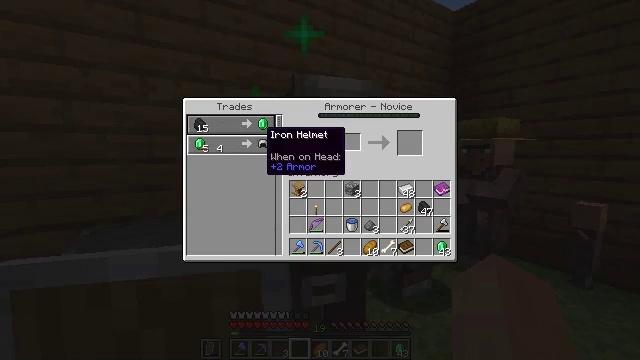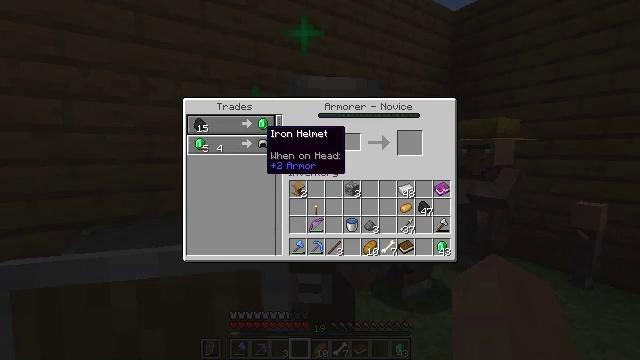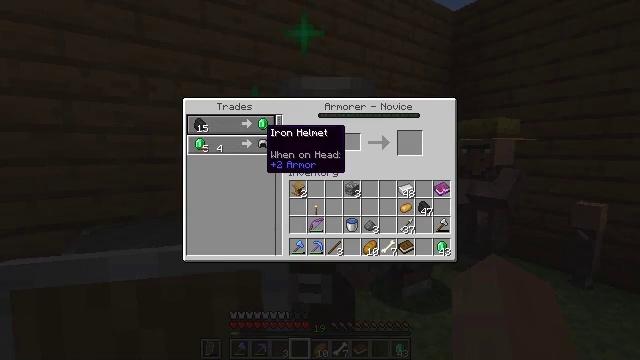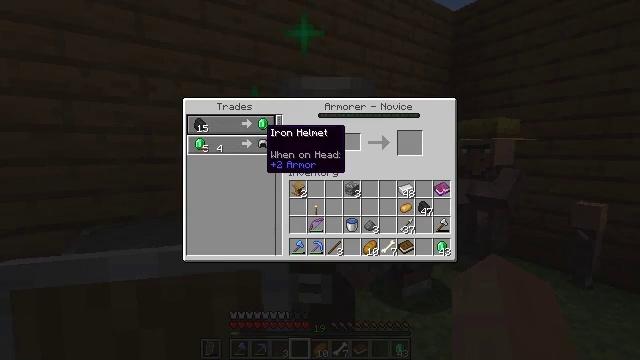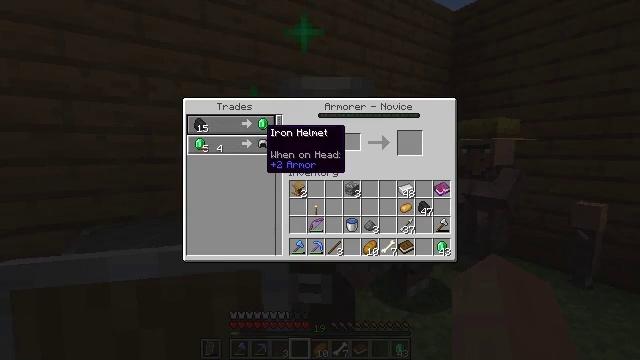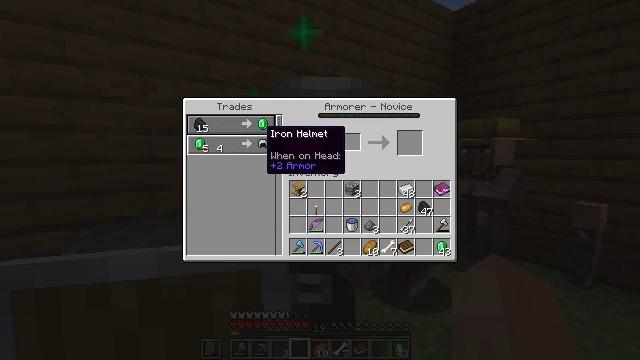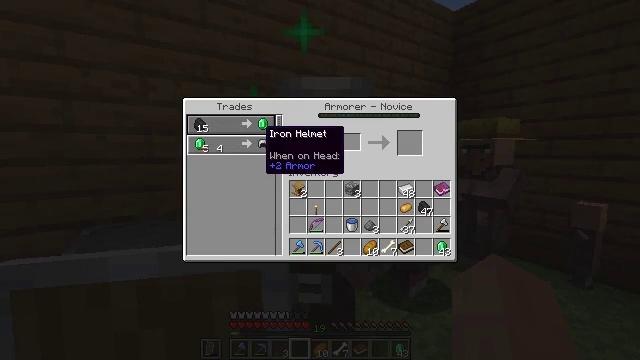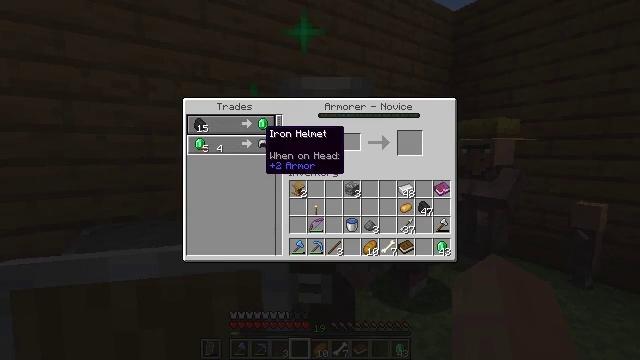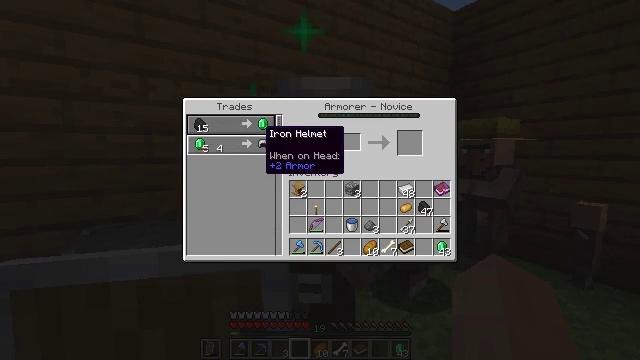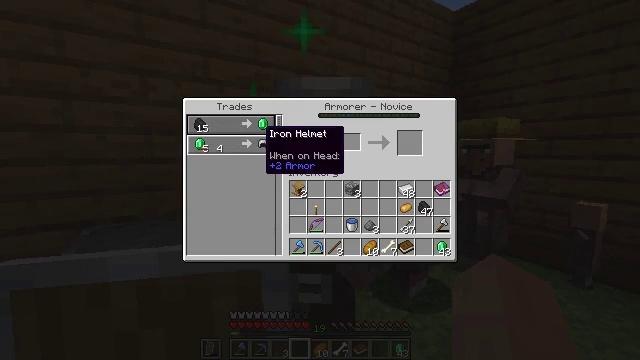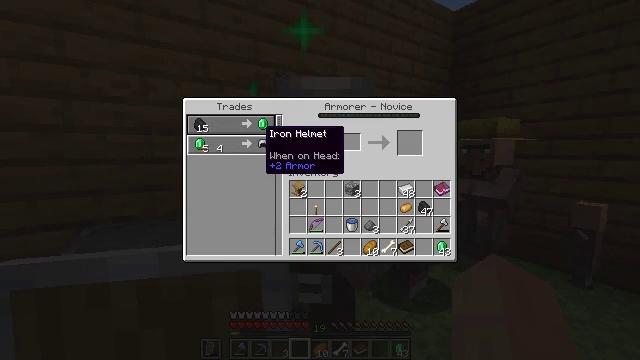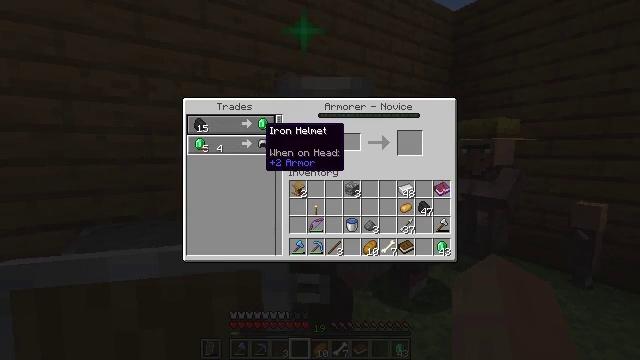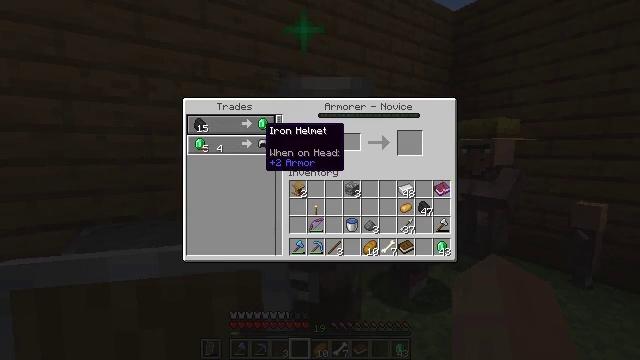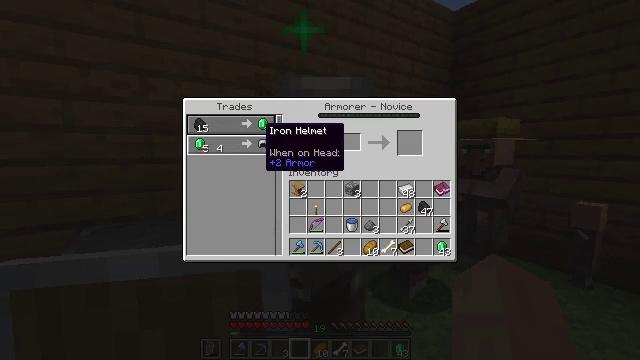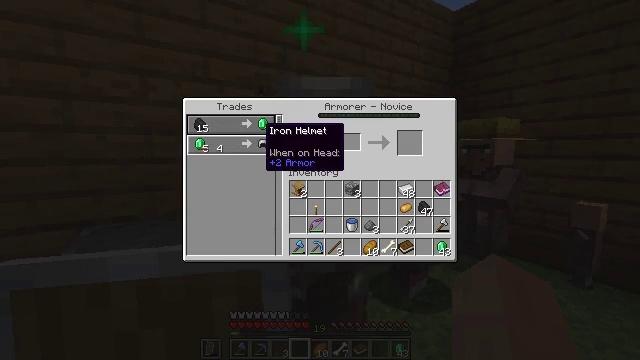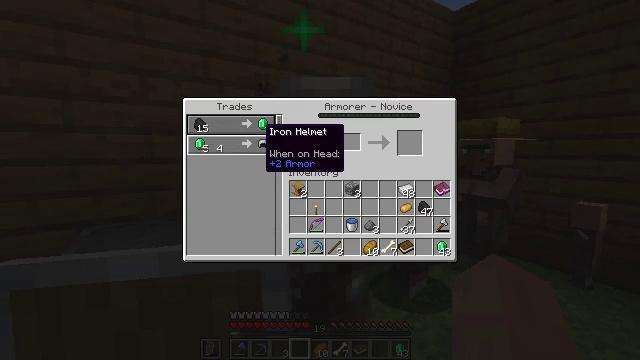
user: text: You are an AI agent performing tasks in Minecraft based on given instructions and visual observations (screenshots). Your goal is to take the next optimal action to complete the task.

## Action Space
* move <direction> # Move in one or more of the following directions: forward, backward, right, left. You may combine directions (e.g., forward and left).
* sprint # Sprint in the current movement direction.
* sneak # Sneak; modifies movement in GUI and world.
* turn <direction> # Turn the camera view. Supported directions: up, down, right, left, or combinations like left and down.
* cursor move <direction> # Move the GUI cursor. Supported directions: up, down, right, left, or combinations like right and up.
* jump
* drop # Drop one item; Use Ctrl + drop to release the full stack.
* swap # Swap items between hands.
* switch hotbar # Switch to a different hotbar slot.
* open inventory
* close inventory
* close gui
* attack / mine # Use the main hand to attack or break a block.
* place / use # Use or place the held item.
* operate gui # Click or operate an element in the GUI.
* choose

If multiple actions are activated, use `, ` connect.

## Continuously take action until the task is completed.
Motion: motion action
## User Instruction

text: Mine the blast furnace.
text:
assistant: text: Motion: no_op
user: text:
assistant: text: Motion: no_op
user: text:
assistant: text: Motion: no_op
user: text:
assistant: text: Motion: no_op
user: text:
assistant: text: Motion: no_op
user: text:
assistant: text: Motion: no_op
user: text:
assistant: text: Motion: no_op
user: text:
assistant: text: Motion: no_op
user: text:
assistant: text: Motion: no_op
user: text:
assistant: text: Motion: no_op
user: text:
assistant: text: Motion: no_op
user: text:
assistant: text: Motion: no_op
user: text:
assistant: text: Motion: no_op
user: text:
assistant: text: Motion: no_op
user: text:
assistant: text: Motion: no_op
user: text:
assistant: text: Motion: no_op
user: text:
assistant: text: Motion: no_op
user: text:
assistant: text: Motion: no_op
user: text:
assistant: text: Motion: no_op
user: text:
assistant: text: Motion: no_op
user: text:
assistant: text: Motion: no_op
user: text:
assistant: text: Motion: no_op
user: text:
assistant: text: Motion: no_op
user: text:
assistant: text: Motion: no_op
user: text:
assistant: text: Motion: turn left and down, close gui
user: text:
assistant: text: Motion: turn left and down, open inventory
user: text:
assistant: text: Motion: turn left and down
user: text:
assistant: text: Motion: turn left and down
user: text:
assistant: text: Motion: no_op
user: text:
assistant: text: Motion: switch to hotbar 2